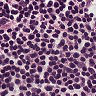
Metastatic tissue present: no